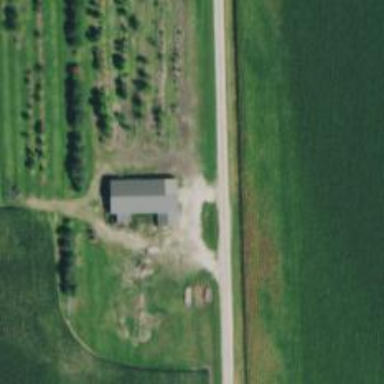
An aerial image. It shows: Driveway.